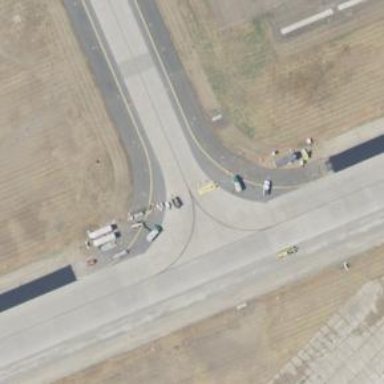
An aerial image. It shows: Image of taxiway at airport.